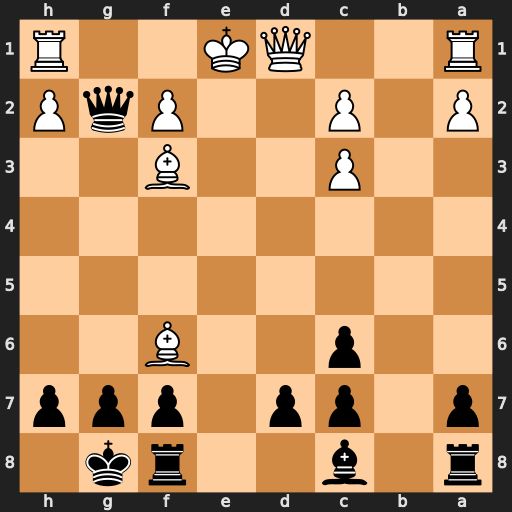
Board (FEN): r1b2rk1/p1pp1ppp/2p2B2/8/8/2P2B2/P1P2PqP/R2QK2R
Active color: b
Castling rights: KQ
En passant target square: -
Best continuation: Re8+ Kd2 Qxf2+ Kc1 Qe3+